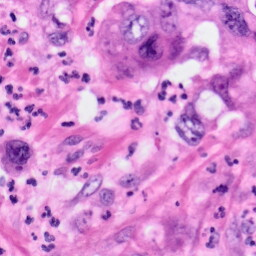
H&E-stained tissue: Pancreatic